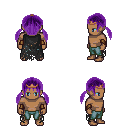
a pixel art fantasy rpg character, male body template, human, dark skin, black tattered cape, teal pants, purple twin-tailed hairstyle, bronze tiara, cloth bracers, four views (front, back, left, right), 2x2 character sprite sheet, small pixel art, hard edges, no anti-aliasing